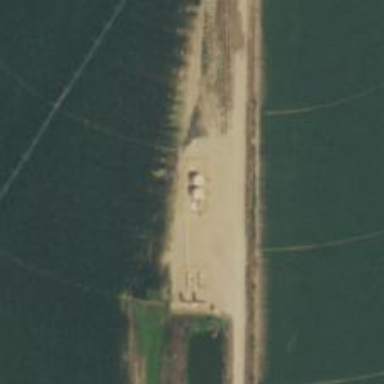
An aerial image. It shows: Storage tank that is man-made.